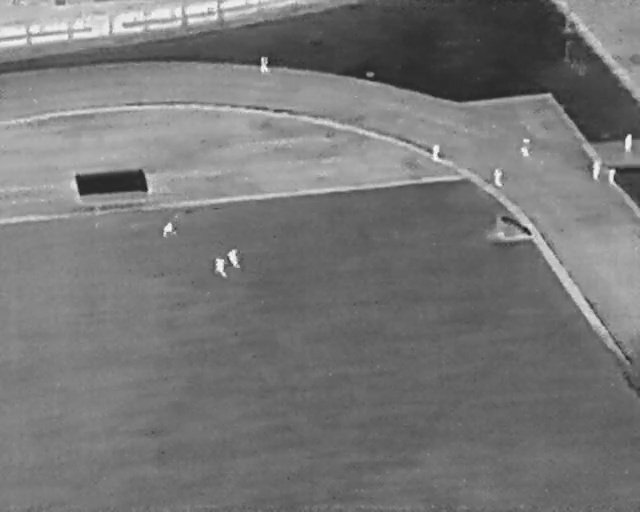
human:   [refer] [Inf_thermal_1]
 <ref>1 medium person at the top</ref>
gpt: <box>[[40, 11, 42, 13, 2]]</box>

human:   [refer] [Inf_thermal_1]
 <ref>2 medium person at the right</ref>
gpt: <box>[[76, 33, 79, 35, 2], [91, 32, 94, 34, 2]]</box>

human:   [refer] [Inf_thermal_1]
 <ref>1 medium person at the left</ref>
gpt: <box>[[24, 43, 27, 45, 2]]</box>

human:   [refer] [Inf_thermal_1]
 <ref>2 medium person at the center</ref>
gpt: <box>[[35, 49, 38, 51, 151], [32, 50, 36, 53, 2]]</box>

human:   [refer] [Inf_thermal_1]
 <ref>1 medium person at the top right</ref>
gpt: <box>[[80, 27, 83, 30, 2]]</box>